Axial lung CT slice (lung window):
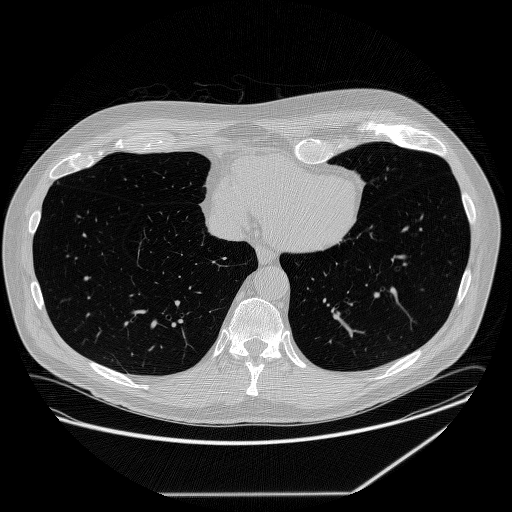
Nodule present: no